Interaction volume radius: 10 \u00c5
Interaction volume height: 15 \u00c5
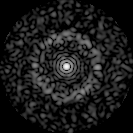
Disorder parameter: 0.8618